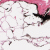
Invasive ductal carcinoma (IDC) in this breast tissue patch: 0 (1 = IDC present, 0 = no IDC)